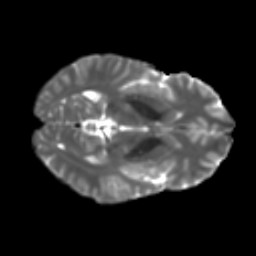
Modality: T2w
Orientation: axial
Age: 35
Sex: male
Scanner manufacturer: ge
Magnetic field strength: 3 T
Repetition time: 7.8 s
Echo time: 0.0606 s